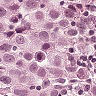
Metastatic tissue present: yes